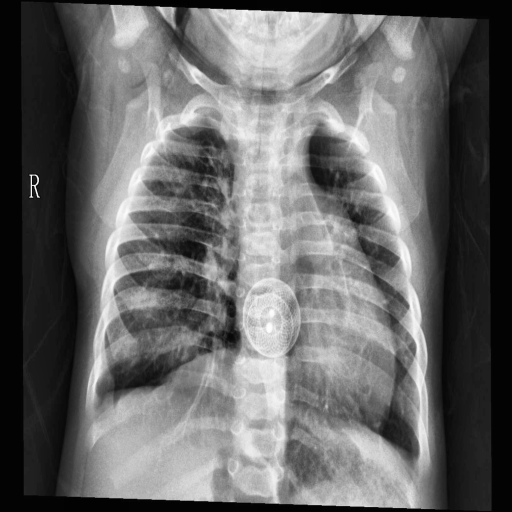
Finding: PNEUMONIA